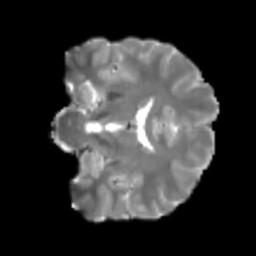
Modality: T2w
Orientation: coronal
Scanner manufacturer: siemens
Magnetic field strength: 3 T
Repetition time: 4 s
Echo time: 0.0594 s